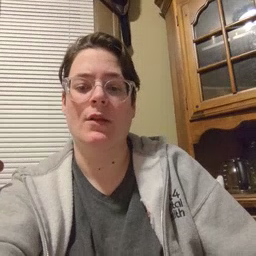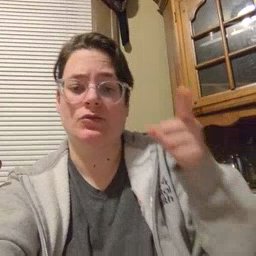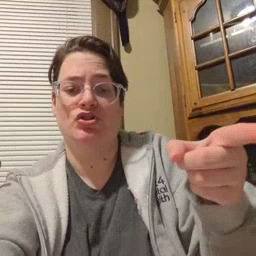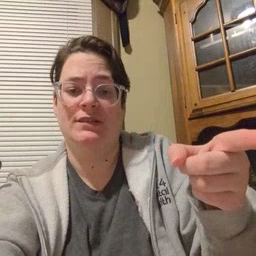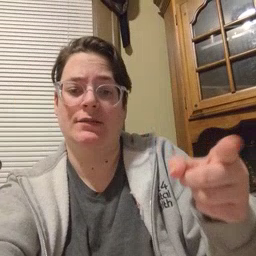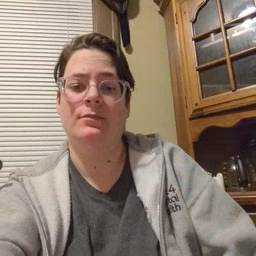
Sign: hesheit